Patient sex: M
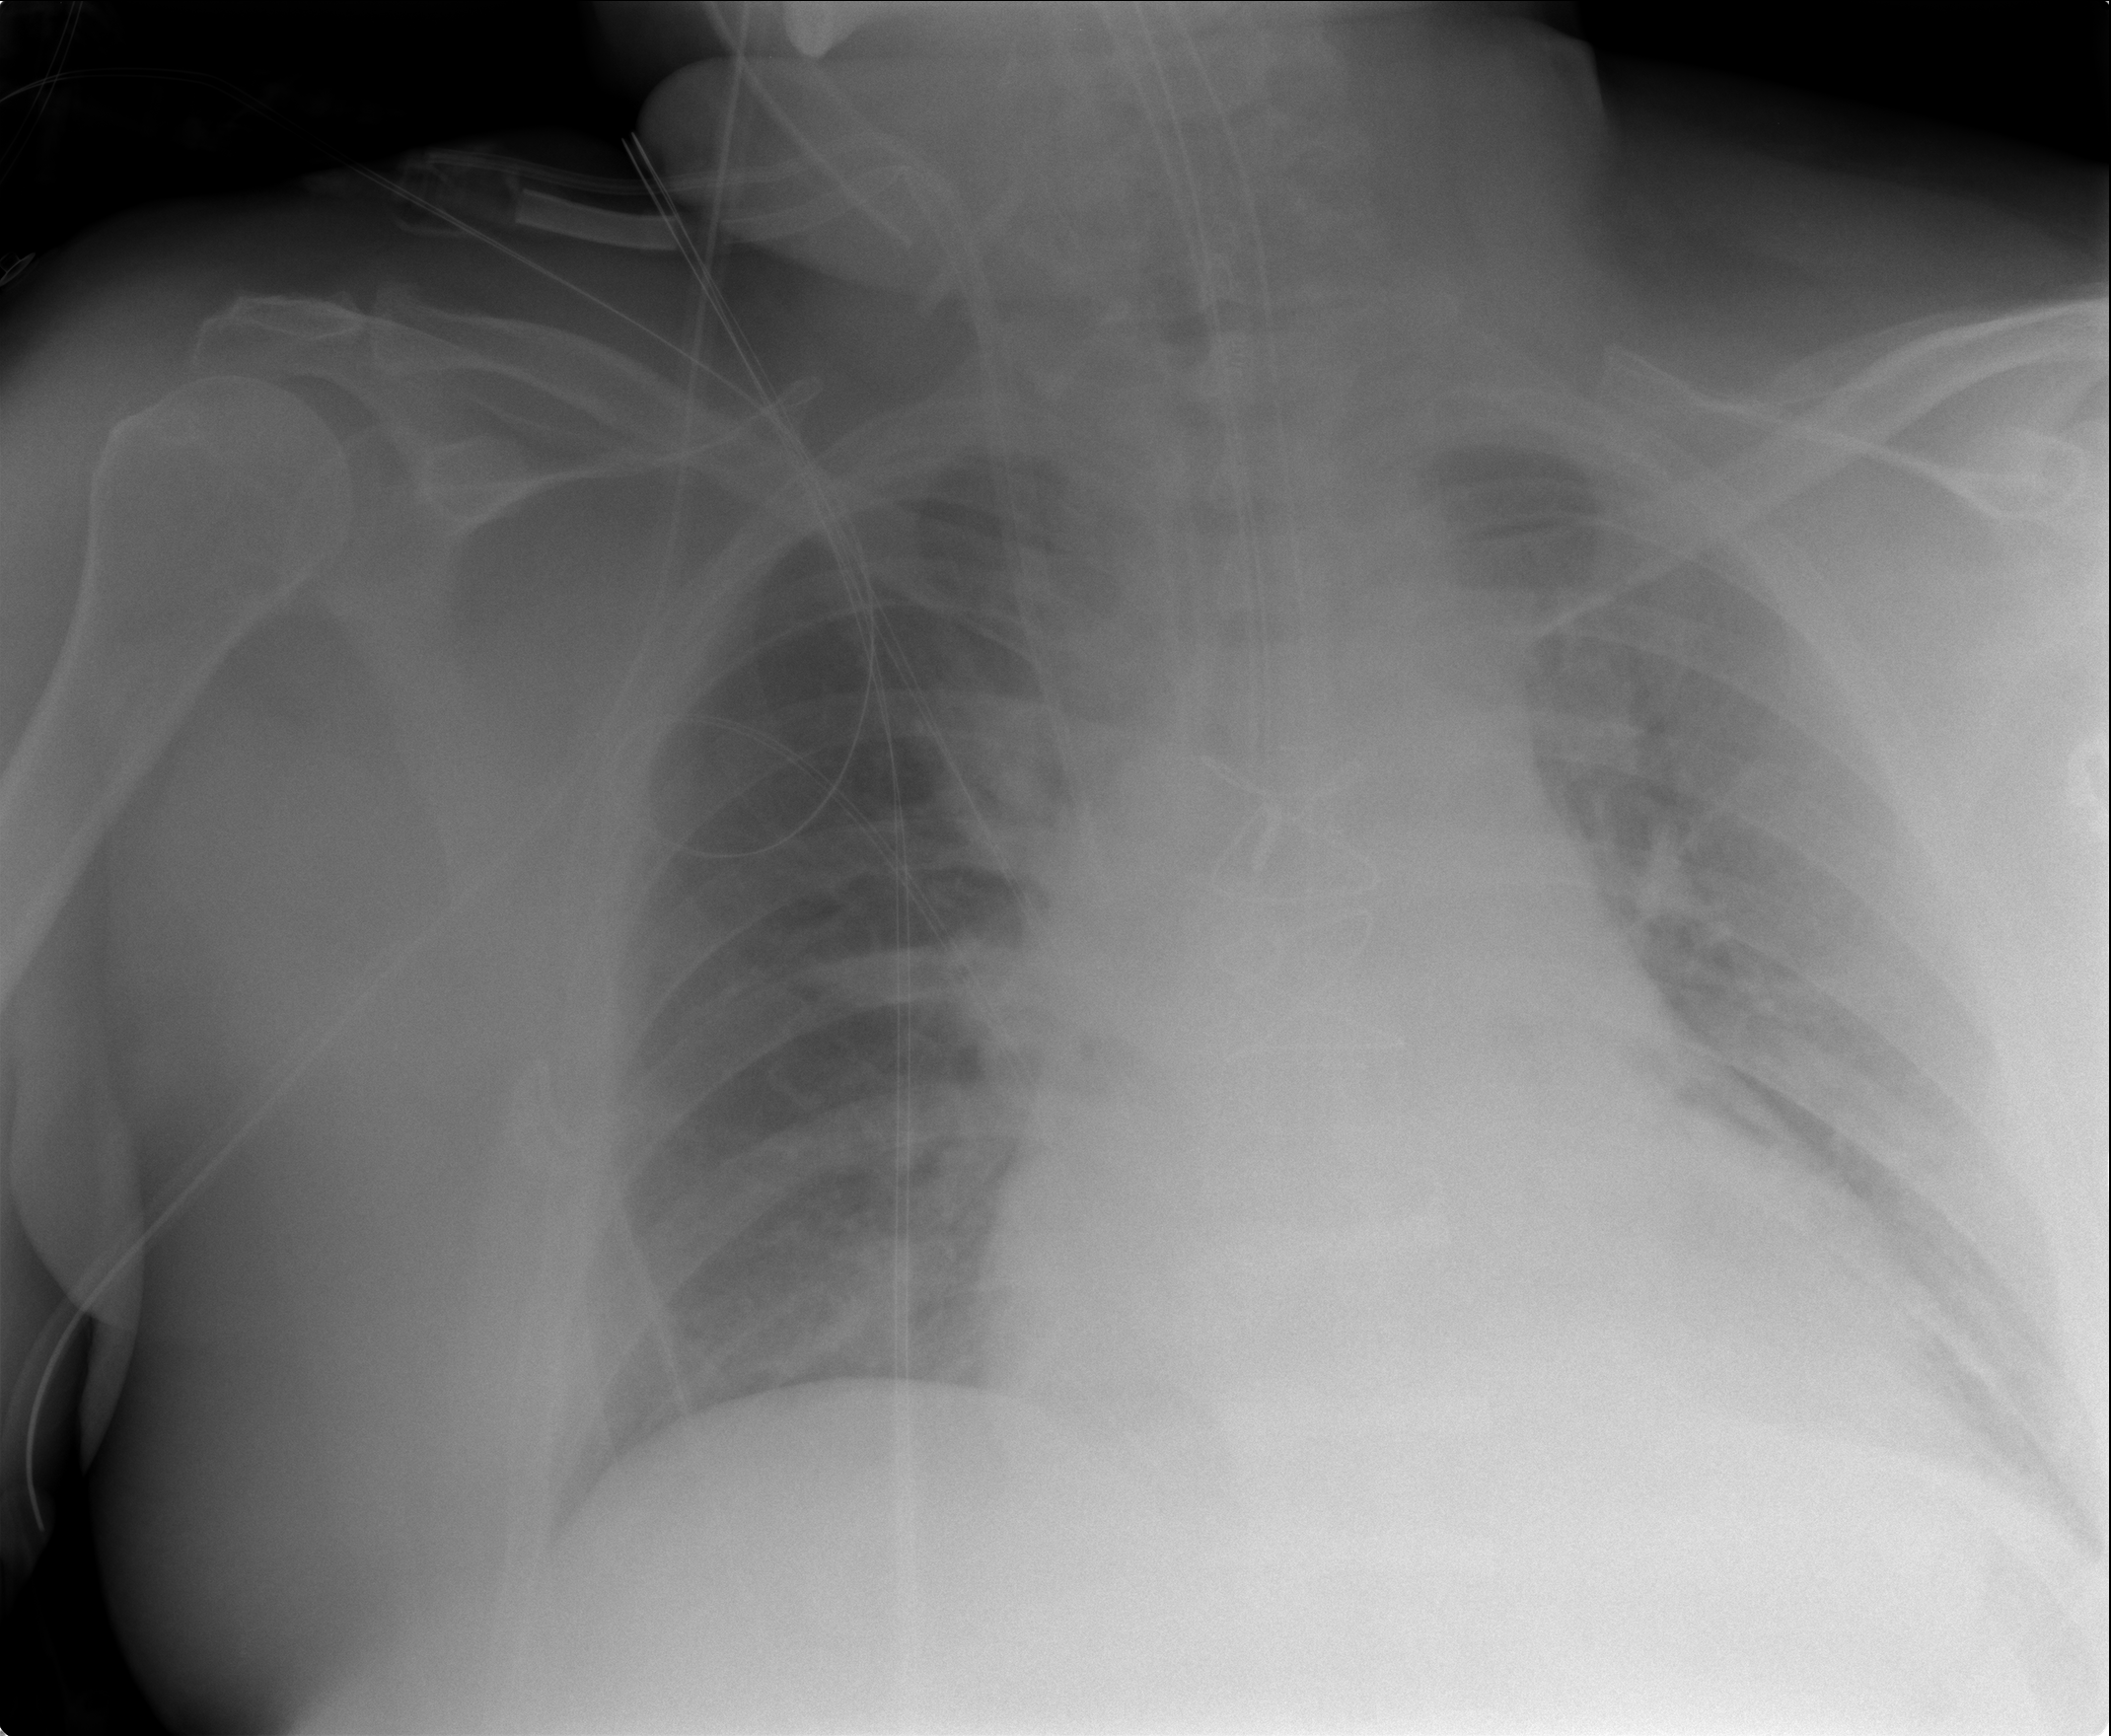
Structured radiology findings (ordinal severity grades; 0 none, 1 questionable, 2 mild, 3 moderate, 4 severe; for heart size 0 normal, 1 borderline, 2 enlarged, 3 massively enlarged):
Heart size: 2
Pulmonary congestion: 2
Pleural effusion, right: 0
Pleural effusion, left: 0
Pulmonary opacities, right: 0
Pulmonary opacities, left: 0
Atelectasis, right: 0
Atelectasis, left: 2